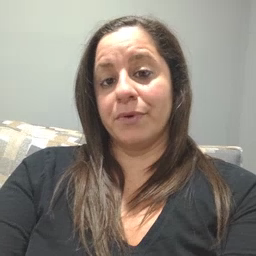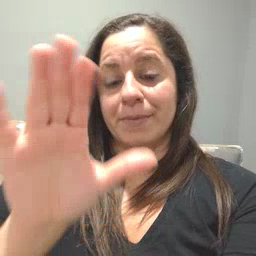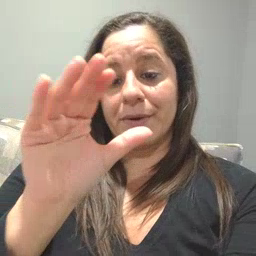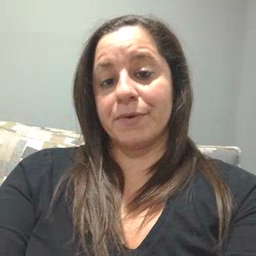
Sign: bye